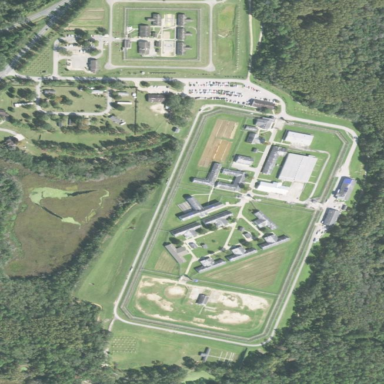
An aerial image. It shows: Prison.